RGB frame:
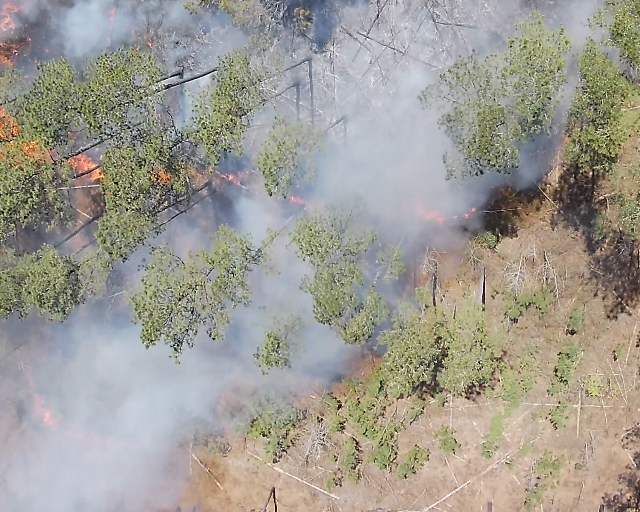
Thermal frame:
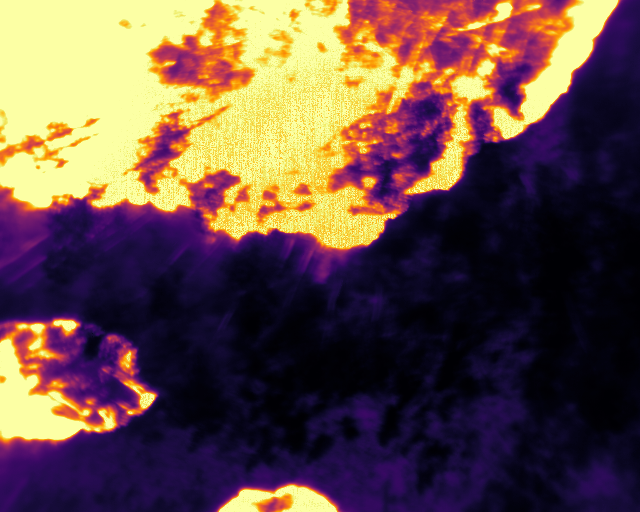
Captured: 2026-02-27 02:36:11
Pixels at or above 80 °C: 131225 (fraction of frame: 0.4005)